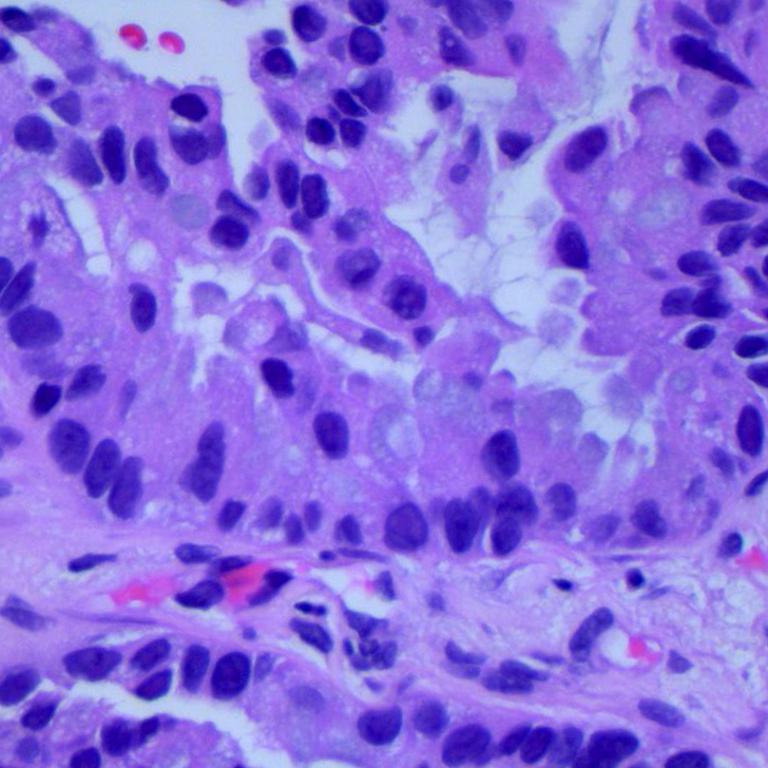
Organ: lung
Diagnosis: adenocarcinomas